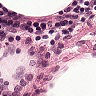
Metastatic tissue present: no